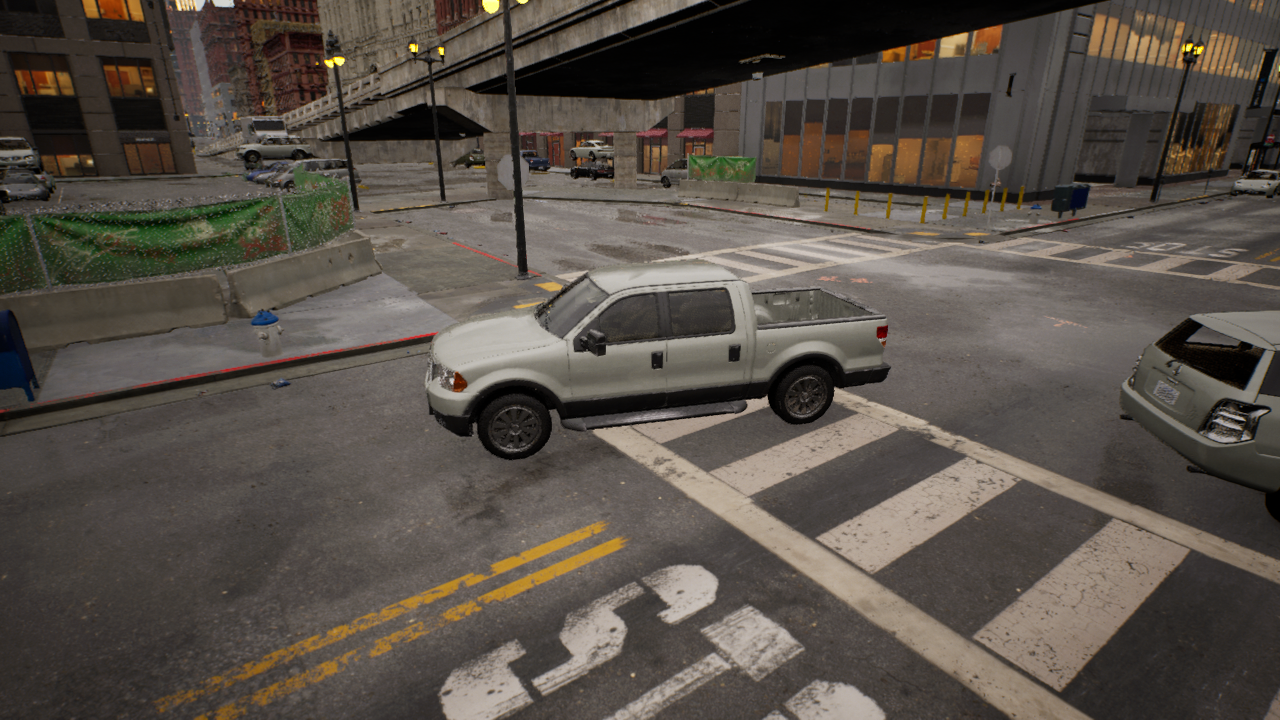
Venue: intersection
Lighting: golden hour
Vehicle rig: pickup